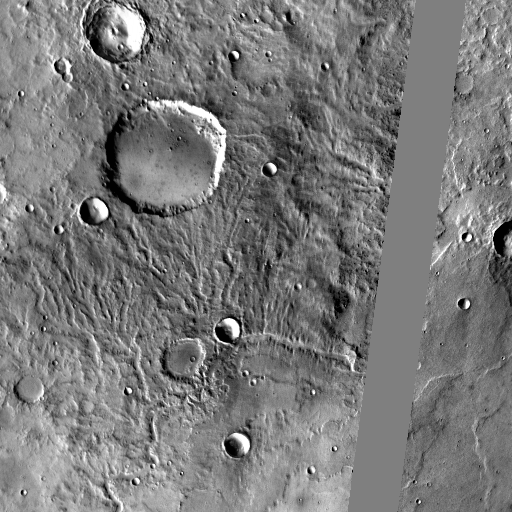
Crater classes present: Background, Other, Layered, Buried